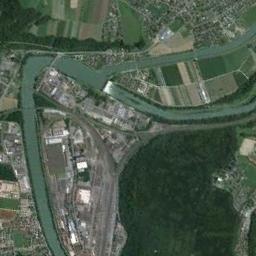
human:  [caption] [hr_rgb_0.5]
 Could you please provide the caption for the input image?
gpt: The river goes through farmland and trees .

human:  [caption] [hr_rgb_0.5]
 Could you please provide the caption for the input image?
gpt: The green river with a winding bank is flanked by some fields and residential areas and a forest is next to the river .

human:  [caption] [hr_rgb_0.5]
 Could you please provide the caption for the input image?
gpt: There are many trees around the river .

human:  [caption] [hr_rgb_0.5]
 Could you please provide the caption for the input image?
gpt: A curved, Approximately right-angled, Light green river with small islands, Green and tan mixed fields on both sides, Forests and cities .

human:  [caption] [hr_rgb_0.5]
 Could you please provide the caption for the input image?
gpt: There are many buildings and farmlands near the river .